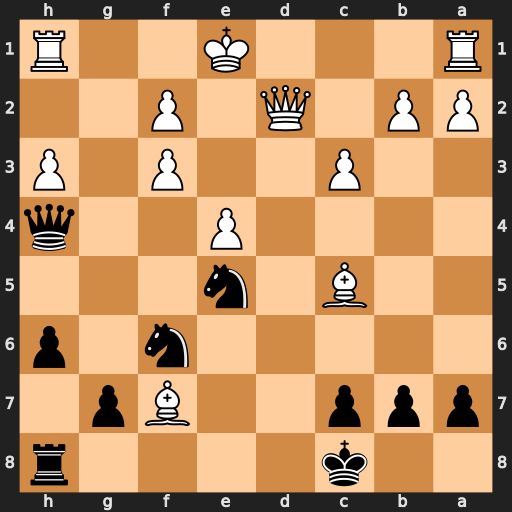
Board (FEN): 2k4r/ppp2Bp1/5n1p/2B1n3/4P2q/2P2P1P/PP1Q1P2/R3K2R
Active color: b
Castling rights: KQ
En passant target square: -
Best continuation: Nxf3+ Kd1 Nxd2